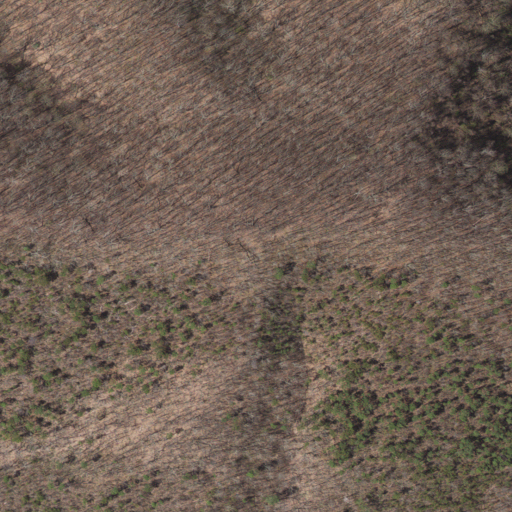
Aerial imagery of mountain in Virginia named Horne Knob containing deciduous forest, grassland, and mixed forest